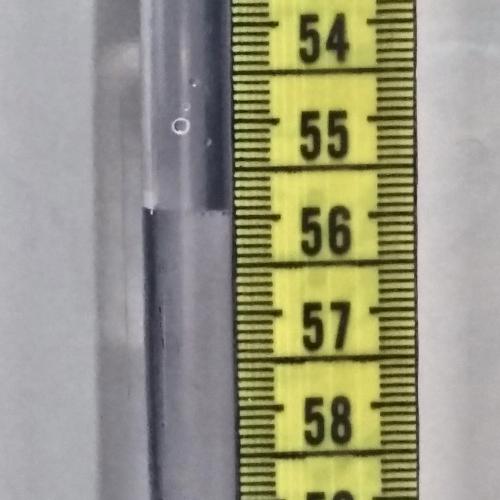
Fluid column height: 55.9 cm